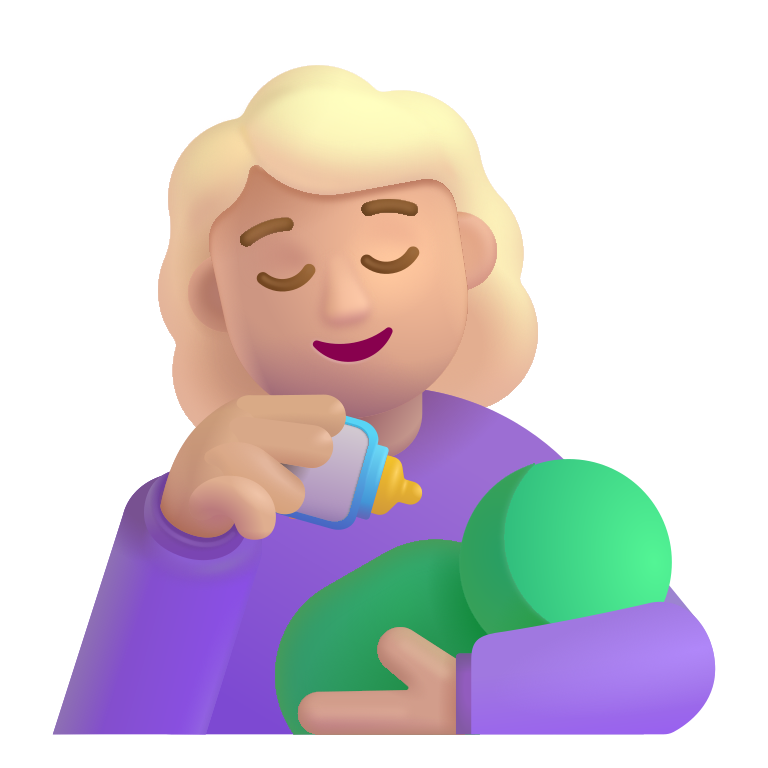
woman feeding baby color  light